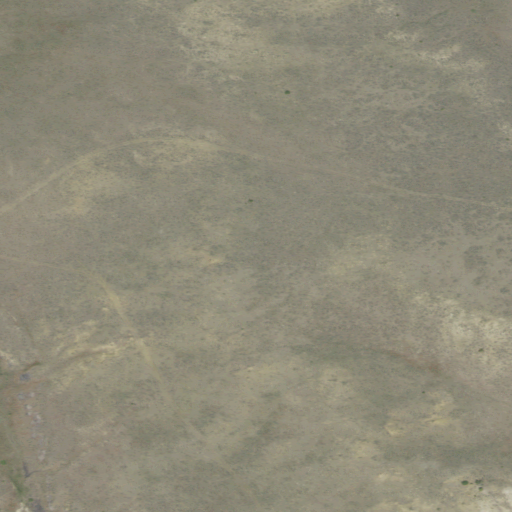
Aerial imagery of mountain in Montana named Kilby Butte containing shrub and grassland